Field crop: maize
Growth stage: 2
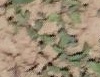
Species: convolvulus